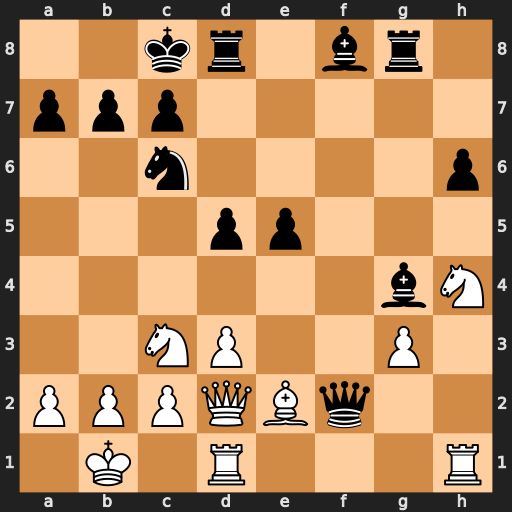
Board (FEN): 2kr1br1/ppp5/2n4p/3pp3/6bN/2NP2P1/PPPQBq2/1K1R3R
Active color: w
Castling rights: -
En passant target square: -
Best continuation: Bxg4+ Rxg4 Qxf2